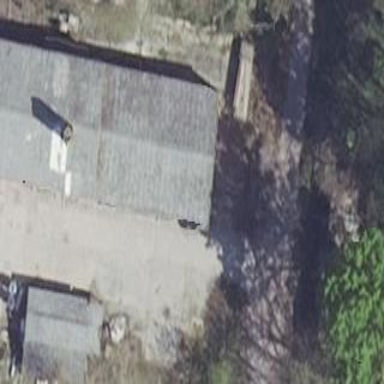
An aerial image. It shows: Farm auxiliary building.